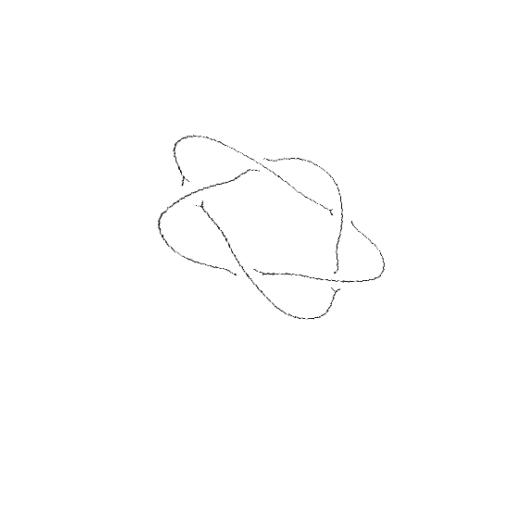
Crossing number: 5